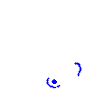
Particle: pion